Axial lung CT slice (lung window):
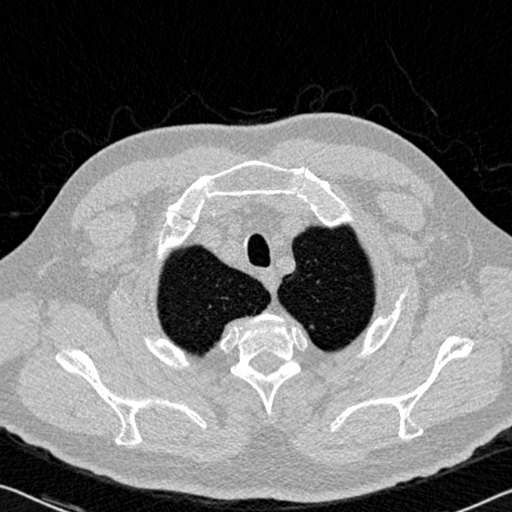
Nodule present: yes
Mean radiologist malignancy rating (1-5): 2.667